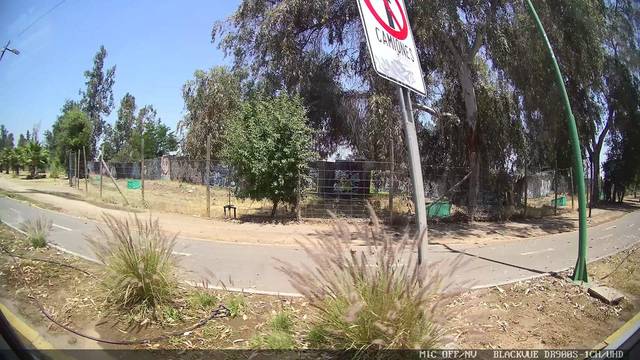
Region: Chile
Coordinates: -33.51, -70.543